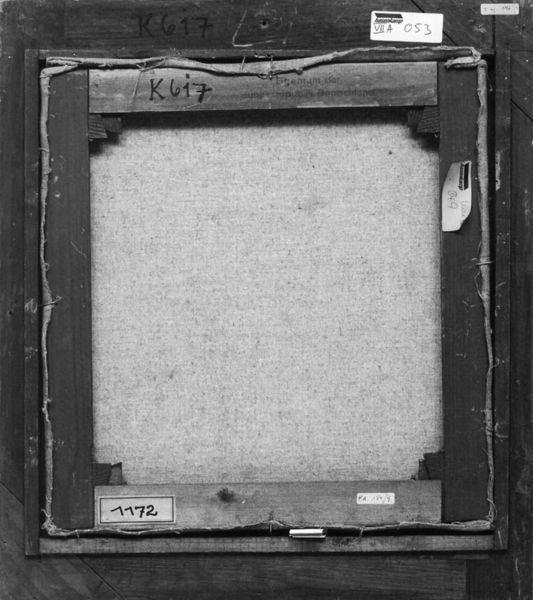
Titel: Mädchen
Künstler: Theodor Leopold Weller
Institution: München, Städtische Galerie im Lenbachhaus
Schlagwörter: gemälde, weiß, fenster, grau, holz, schwarz, tuch, leinen, rahmen, bild, stoff, tor, foto, fotografie, rückseite, schwarzweiß, leinwand, kiste, ecken, zahl, viereckig, quadrat, nummer, etikett, keilrahmen, k, 1172, k617, tetil